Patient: sex M, age 55
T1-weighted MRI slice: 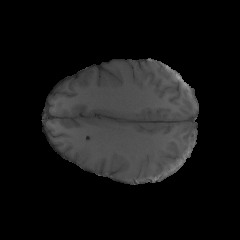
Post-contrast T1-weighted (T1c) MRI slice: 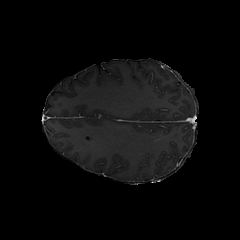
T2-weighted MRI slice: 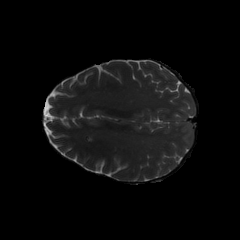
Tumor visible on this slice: no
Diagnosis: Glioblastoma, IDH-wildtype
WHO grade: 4